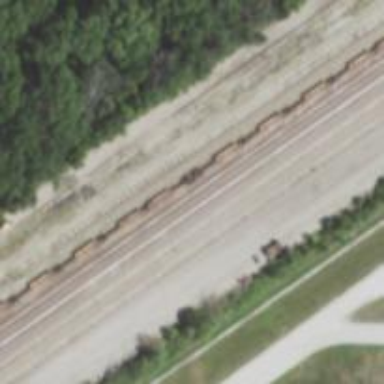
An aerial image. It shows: Railway siding with rails.